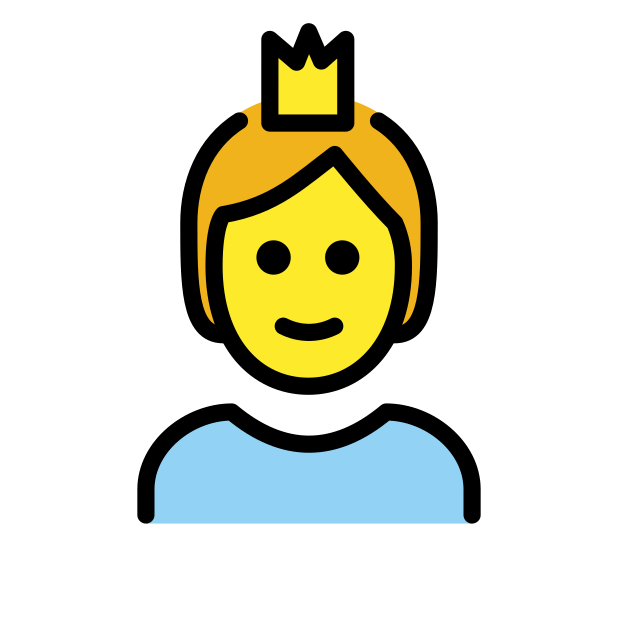
Emoji: 🫅
Name: person with crown
Unicode: 0x1fac5